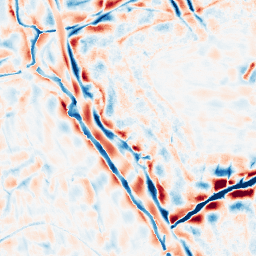
Category: wavelet
Decomposition family: wavelet_biorthogonal
Decomposition parameters: wavelet: bior3.5
level: 4
Upsampling method: regularized
Upsampling parameters: scale: 4
lambda_reg: 0.01
Upsampling scale: 4